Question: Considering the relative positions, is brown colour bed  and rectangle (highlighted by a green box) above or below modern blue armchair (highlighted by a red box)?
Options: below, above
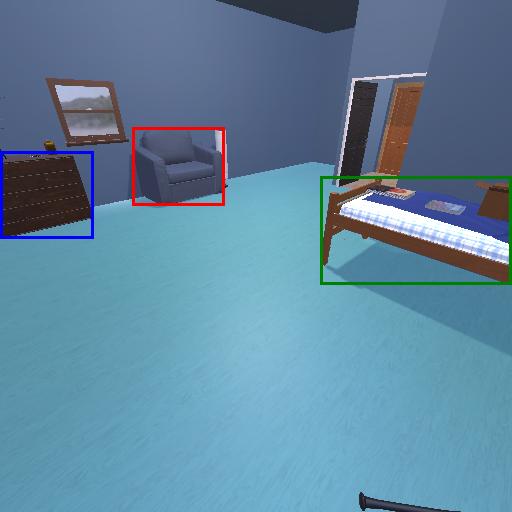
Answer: below